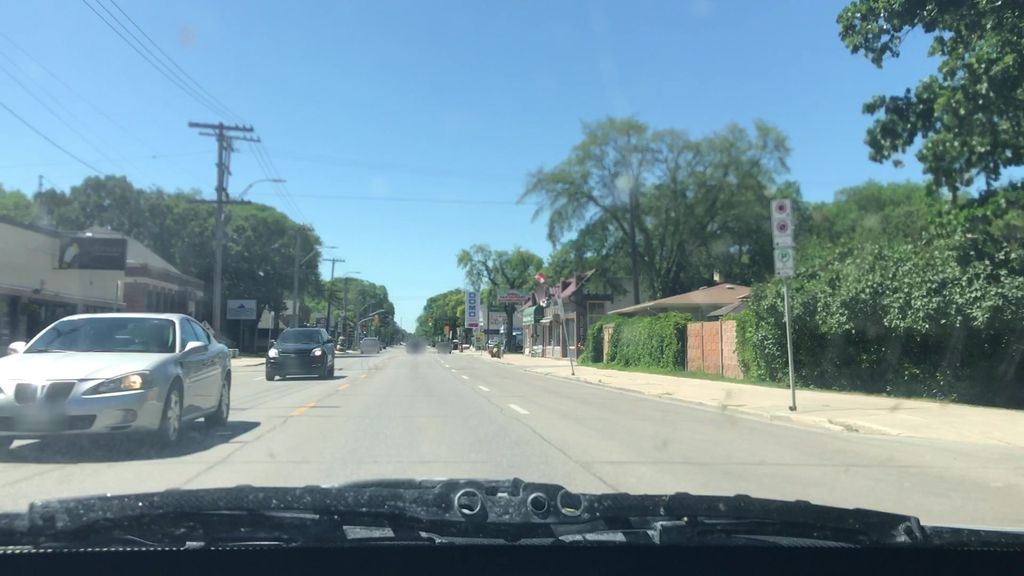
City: winnipeg